Question: How can I achieve this layout:

The content flows like the 'UICollectionViewFlowLayout' with 'UICollectionViewScrollDirectionHorizontal', but there can be more than one section depending on collection view size. Also, the sections don't occupy full height
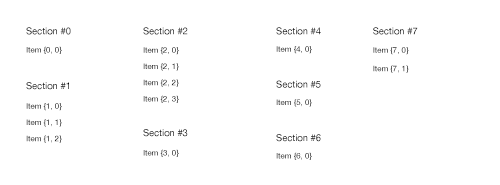
Answer: I believe this pod could help you ;)
<URL>